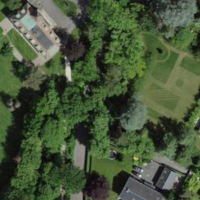
EUNIS habitat code: 54
Species observed at this site:
Cardamine pratensis
Parus major
Erannis defoliaria